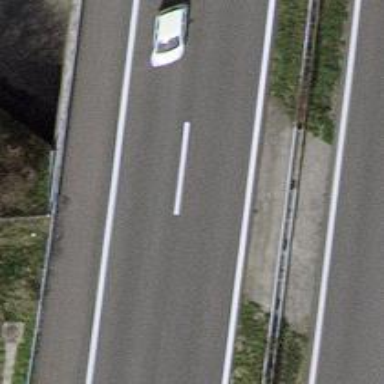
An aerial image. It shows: Motorway bridge.